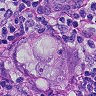
Metastatic tissue present: yes